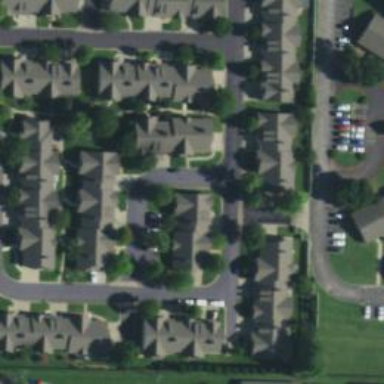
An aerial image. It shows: Living street.